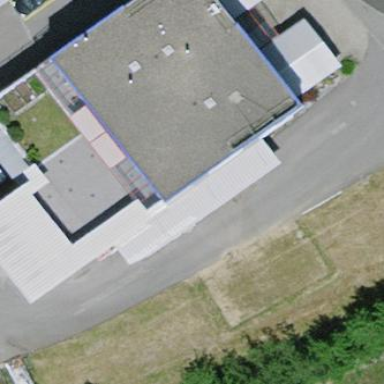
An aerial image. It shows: View of roof of building.